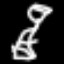
Label: hourglass